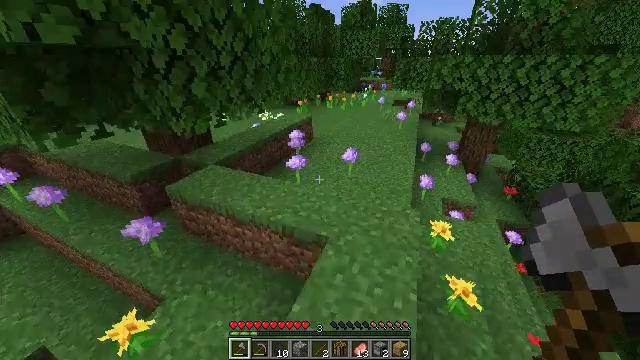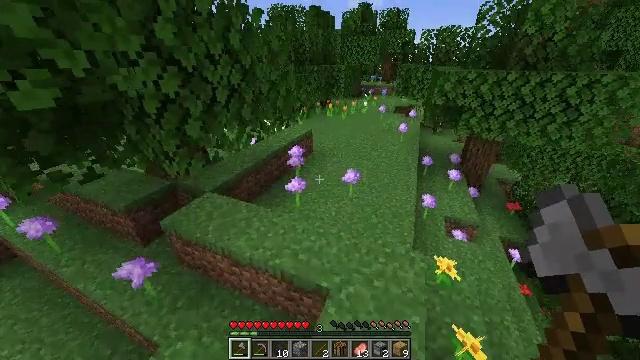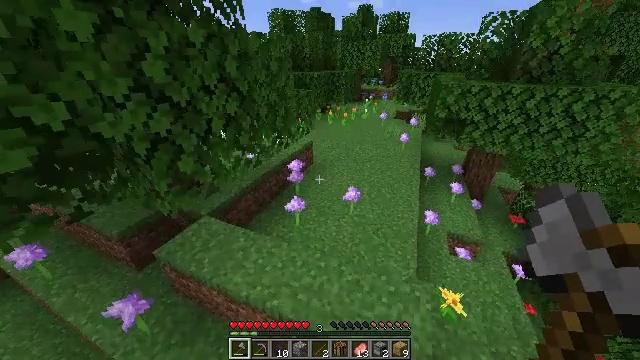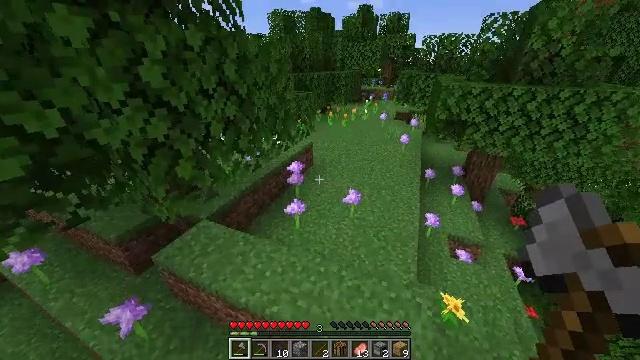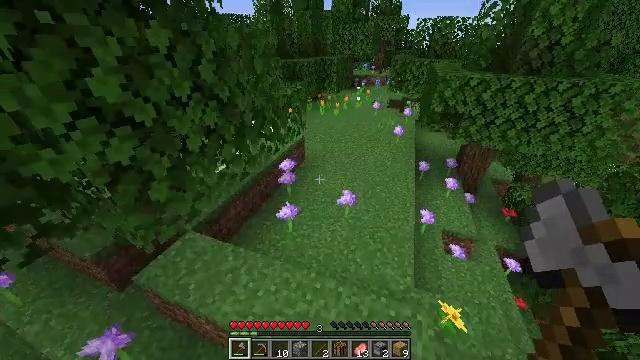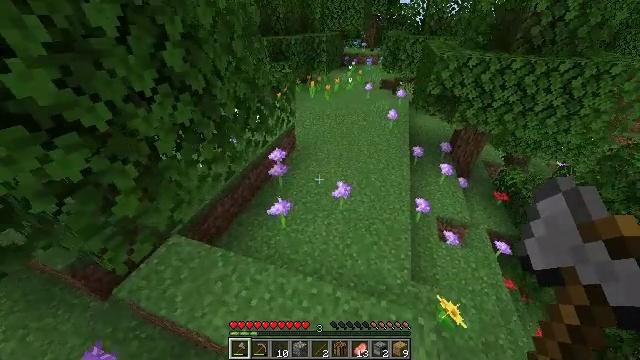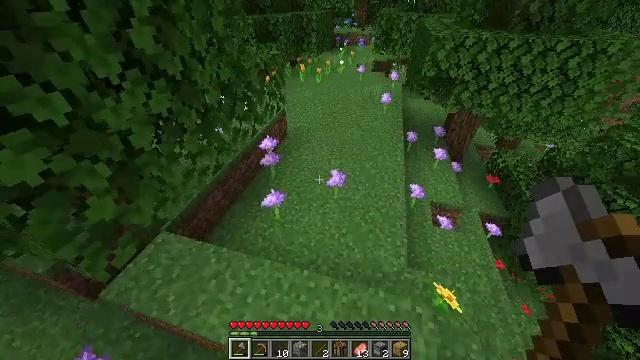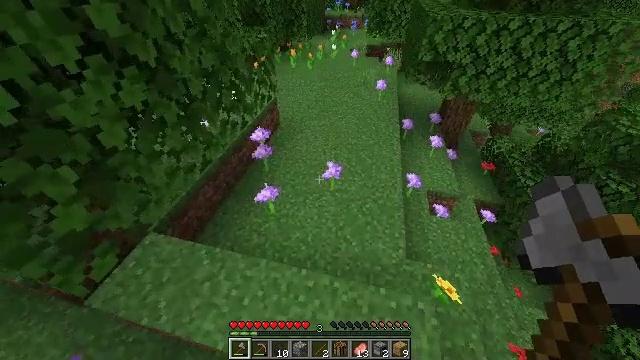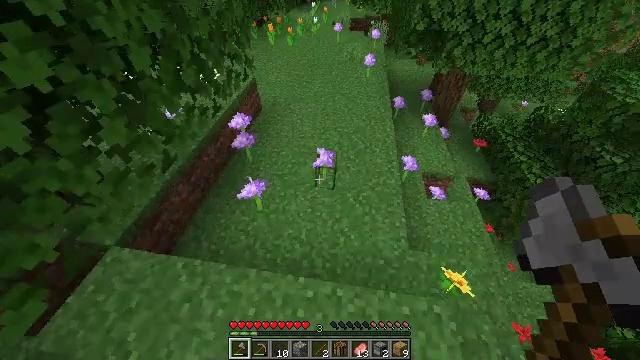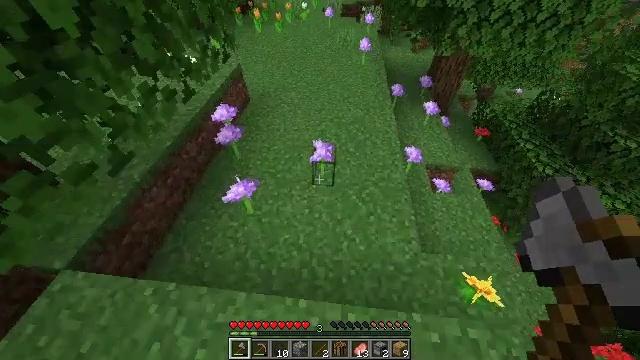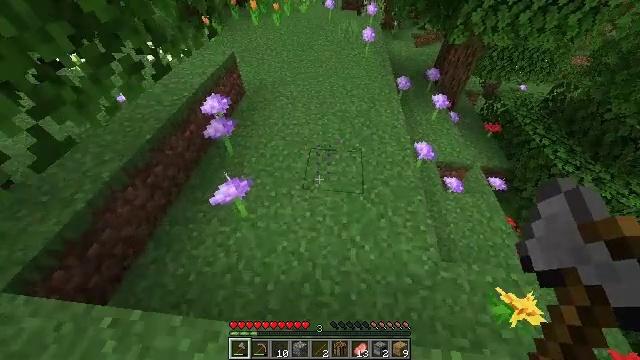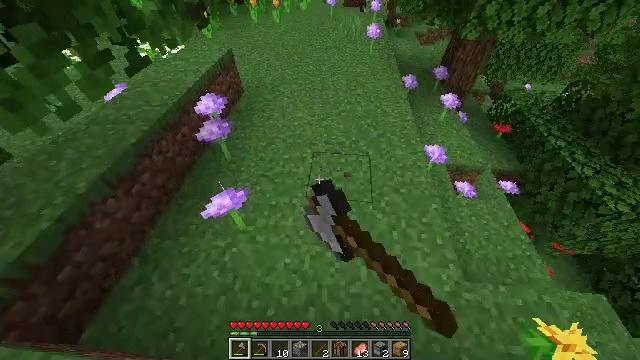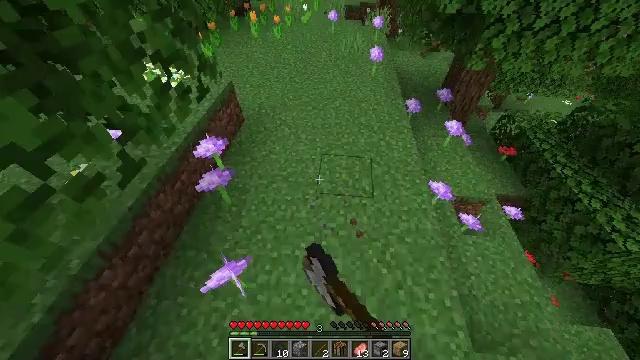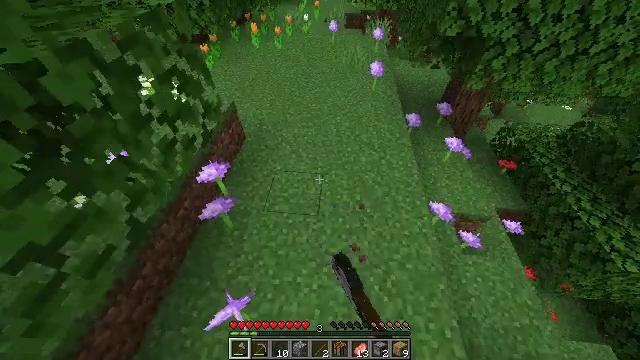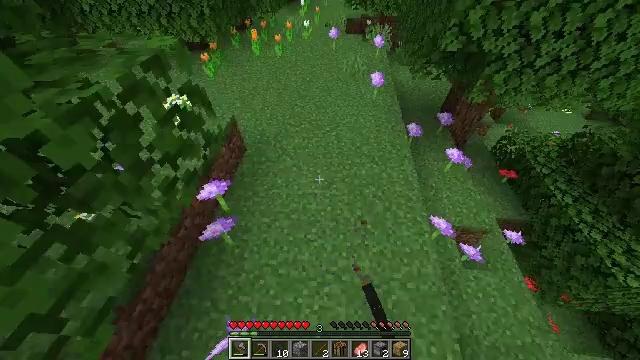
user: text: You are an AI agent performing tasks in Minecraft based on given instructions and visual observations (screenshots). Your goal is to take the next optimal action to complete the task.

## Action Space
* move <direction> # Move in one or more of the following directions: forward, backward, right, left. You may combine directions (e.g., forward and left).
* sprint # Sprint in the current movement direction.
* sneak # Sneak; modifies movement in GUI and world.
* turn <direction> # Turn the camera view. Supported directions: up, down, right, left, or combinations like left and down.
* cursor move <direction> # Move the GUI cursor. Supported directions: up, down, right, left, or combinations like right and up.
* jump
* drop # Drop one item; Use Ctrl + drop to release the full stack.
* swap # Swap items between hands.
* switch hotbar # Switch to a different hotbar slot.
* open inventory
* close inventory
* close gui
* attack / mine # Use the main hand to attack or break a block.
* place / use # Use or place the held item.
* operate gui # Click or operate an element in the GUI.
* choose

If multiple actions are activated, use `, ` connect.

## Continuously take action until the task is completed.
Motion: motion action
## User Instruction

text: Obtain allium by mining it.
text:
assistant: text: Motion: move forward, sprint, jump
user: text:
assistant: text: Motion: move forward, sprint, jump
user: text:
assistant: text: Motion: move forward, sprint, jump
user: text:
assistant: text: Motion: move forward, sprint, turn right and down, jump
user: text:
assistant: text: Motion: move forward, sprint, turn right and down, jump
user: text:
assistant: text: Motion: move forward, sprint, turn right and down, jump
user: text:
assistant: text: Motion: move forward, sprint, turn right and down, jump
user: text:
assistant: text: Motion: move forward, sprint, turn right and down, jump
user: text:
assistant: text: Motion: move forward, sprint, turn right and down, jump
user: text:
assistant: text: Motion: move forward, sprint, attack / mine, jump
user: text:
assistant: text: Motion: move forward, sprint, attack / mine, jump
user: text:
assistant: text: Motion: move forward, sprint, attack / mine, jump
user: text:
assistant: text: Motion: move forward, sprint, attack / mine, jump
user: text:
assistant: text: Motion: move forward, sprint, jump
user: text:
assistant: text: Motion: sprint, jump